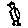
Label: bird